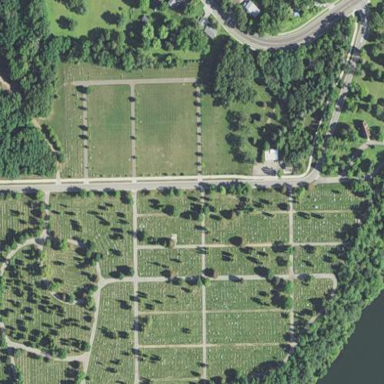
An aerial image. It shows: Cemetery.